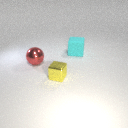
small yellow metal cube to the right of large red metal sphere